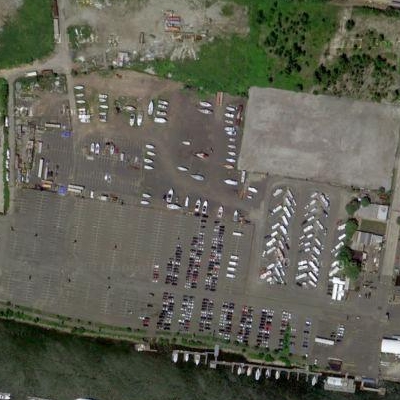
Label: Parking